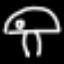
Label: mushroom